Question: I have annoying problem. I created QVBoxLayout on which I added my widgets.
This is sample from my constructor:
'''
layout = new QVBoxLayout;
layout->setMargin(0);
layout->setContentsMargins(QMargins(0,0,0,0));
layout->setSpacing(0);
'''
And then I have function to add widgets.
'''
layout->addWidget(_wave);
'''
_wave is my own widget. But you can add whatever you want, for example QButton.
What do I want achieve?
<URL> but without any spaces beetween widgets added to layout. Just only QButtons or other widget, sticked each other.
I added everywhere setMargins, setSpacing etc.
Please help me with that, I don't really have an idea what should I do.

Sorry for colors, but I wanted to mentioned what I want to achieve. I have mainWindow on which I added QWidget. This widget have blue background. Then to the layout, Im addding some widgets, which are orange on this image. I just want to be sure, that this blue background between widget isnt visible. I want to have widget under widget, without any space.
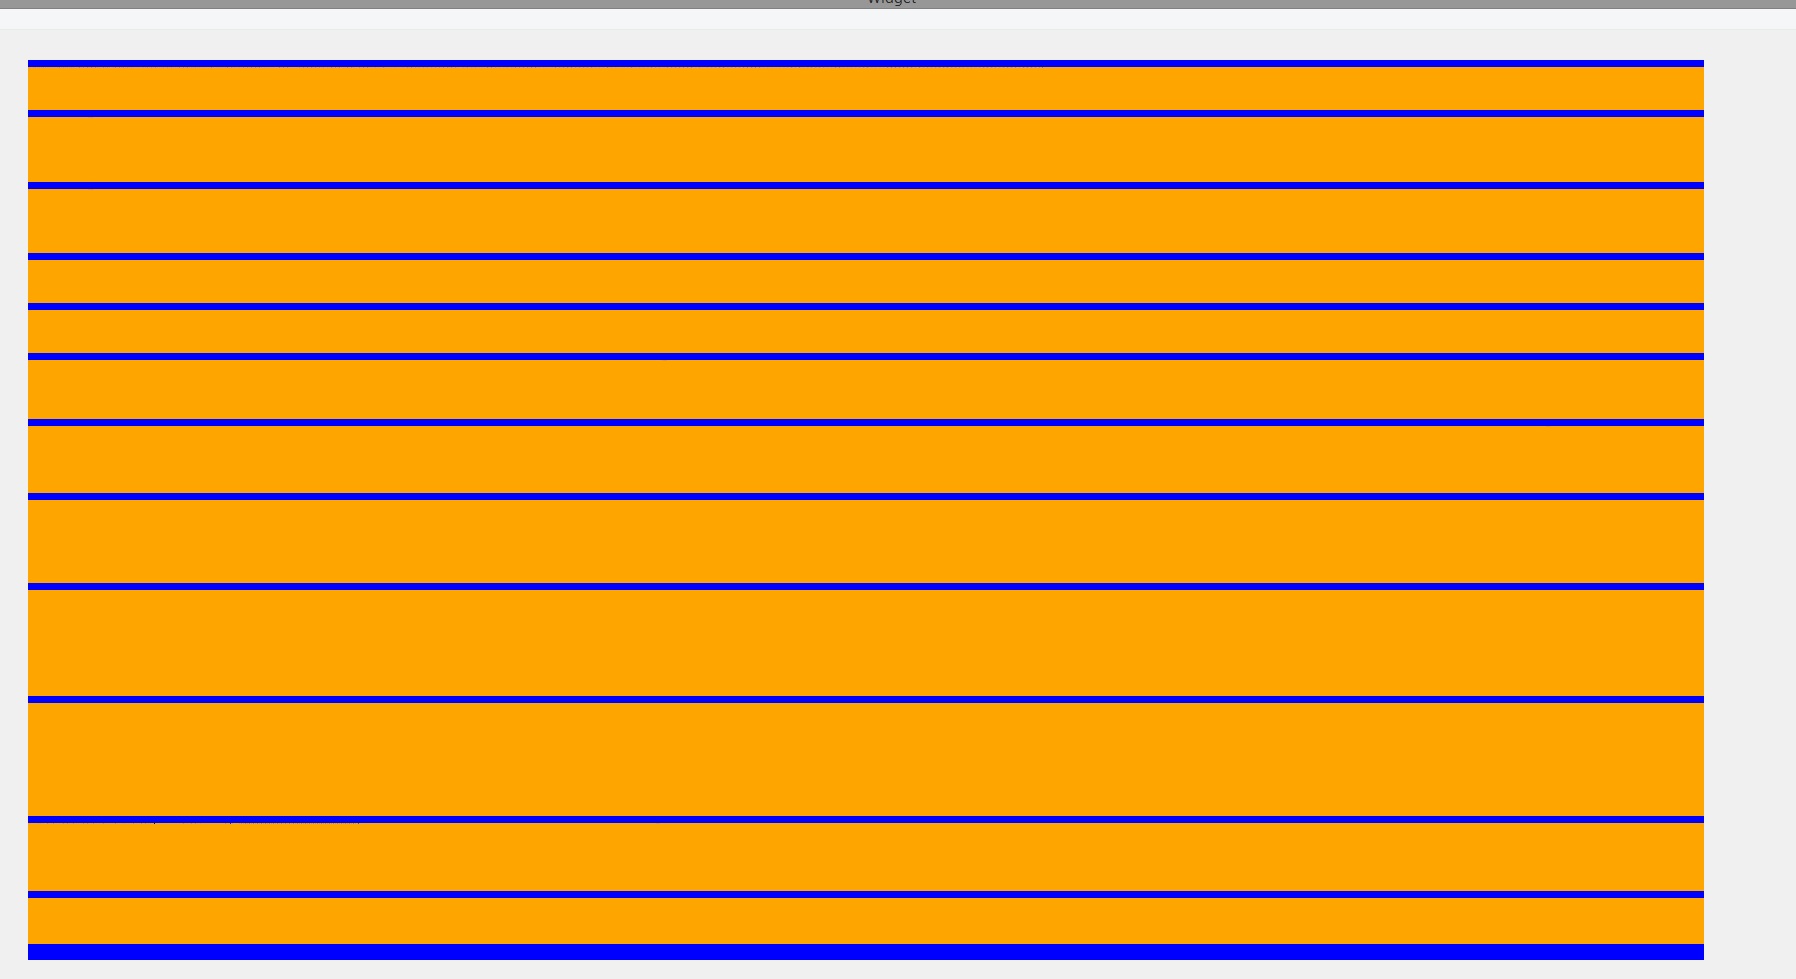
Answer: I know the question was posted a year ago, but if it can help some people save some time, I would be glad. I had the same problem and was able to solve it by setting:
- 'QFrame.setFrameShape()''NoFrame'- 'QFrame.setLineWidth()'
The image below is the result of 2 'QtextEdit' put side by side in a Layout, using the described method.
<URL>
<URL>